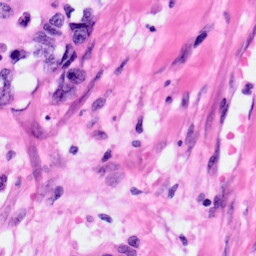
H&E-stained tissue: Pancreatic